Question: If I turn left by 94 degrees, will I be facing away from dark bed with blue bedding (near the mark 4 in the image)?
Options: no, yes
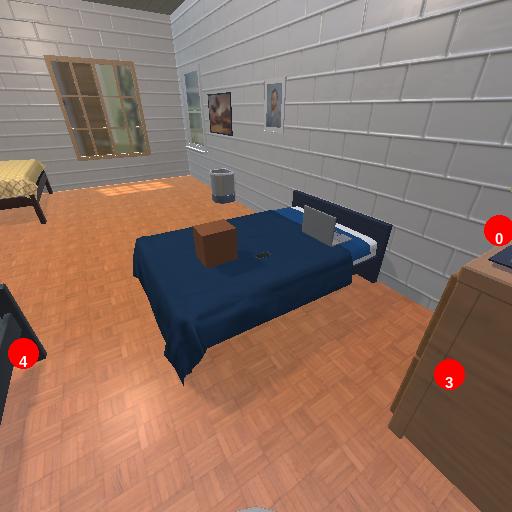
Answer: no